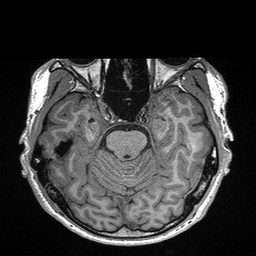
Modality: T1w
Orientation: coronal
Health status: healthy
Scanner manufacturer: siemens
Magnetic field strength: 3 T
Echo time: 0.00298 s